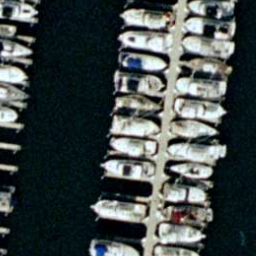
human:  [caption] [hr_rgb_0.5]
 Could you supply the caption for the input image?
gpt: Many boats docked in lines at the harbor and the water is black .

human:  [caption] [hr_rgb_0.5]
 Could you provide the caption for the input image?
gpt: Lots of boats docked in lines at the harbor .

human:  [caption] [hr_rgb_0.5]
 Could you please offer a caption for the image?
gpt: Many boats docked in lines at the harbor and just a few positions are free .

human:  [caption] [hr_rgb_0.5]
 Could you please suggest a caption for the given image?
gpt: Lots of boats docked at the harbor and the water is black .

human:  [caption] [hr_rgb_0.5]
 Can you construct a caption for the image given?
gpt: Lots of boats docked in lines at the harbor and just a few positions are free .